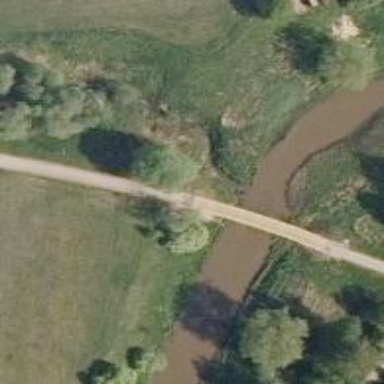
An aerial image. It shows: Path designated as whitewater portage way.